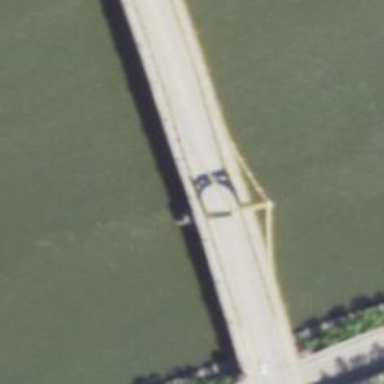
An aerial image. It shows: Footway that goes over the bridge. The bridge has suspension structure.